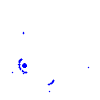
Particle: kaon